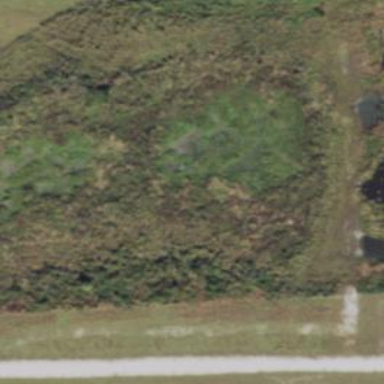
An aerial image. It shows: Marshy wetland area.